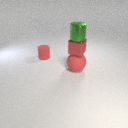
small green metal cylinder above large red rubber sphere